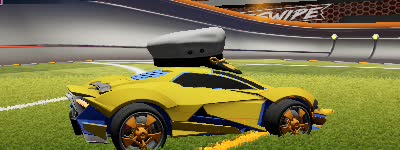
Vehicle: werewolf